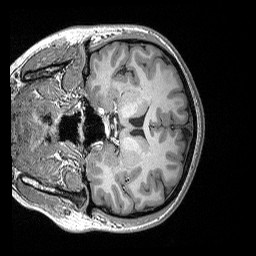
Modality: T1w
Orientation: coronal
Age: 25
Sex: female